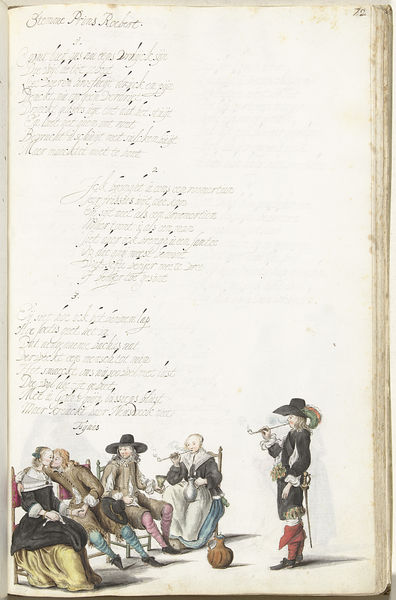
Titel: Gezelschap van vijf personen
Künstler: Gesina ter Borch
Standort: Amsterdam
Institution: Rijksmuseum
Schlagwörter: frau, trinken, spanien, kuss, chair, feathers, hat, kiss, men, people, red, sword, white, women, wein, black, chairs, dress, lace, sit, sitting, woman, rauchen, vase, wine, feather, smoke, brief, man, child, young man, color, hats, illustration, boots, french, writing, lean, letters, suits, boot, puritaner, book, long, poeple, smoking, calligraphy, pottery, portugal, page, jug, standing, kissing, text, words, entertainment, pages, netherlandish, sitting people, pipe, whisper, clay, feathered hats, pipes, poem, jugs, lyrics, tankard, song, boo, cursive, verses, early american, clay pipe